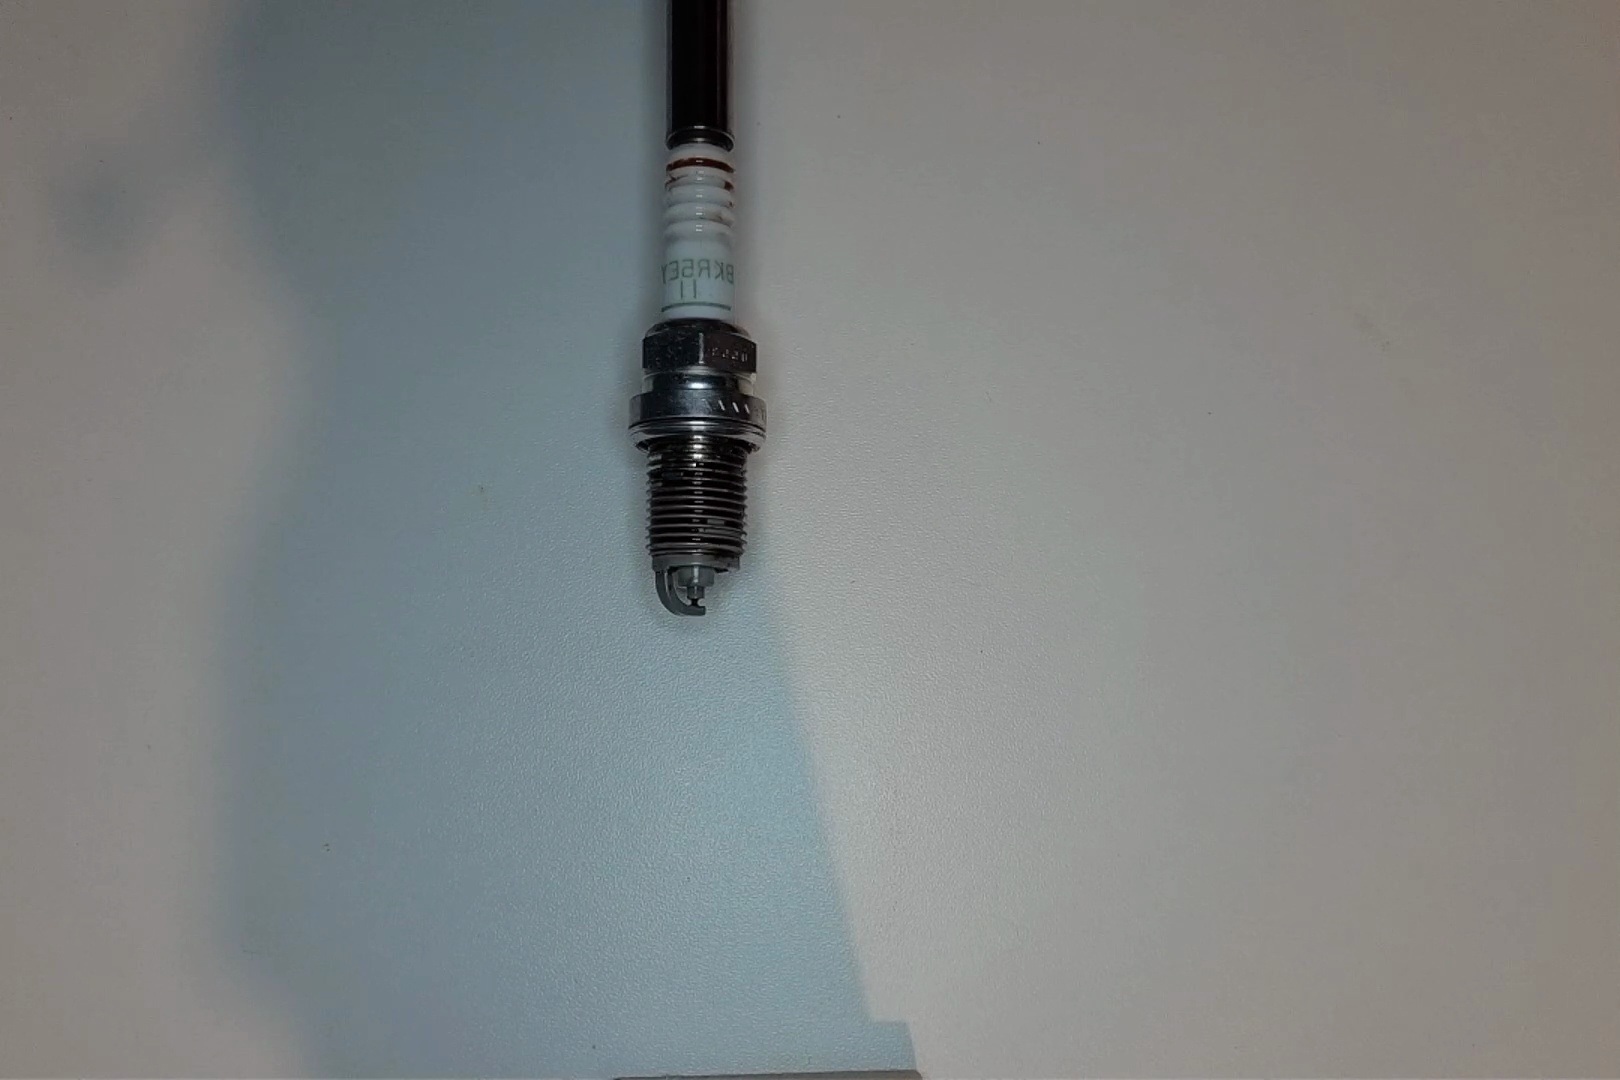
Label: anomaly